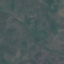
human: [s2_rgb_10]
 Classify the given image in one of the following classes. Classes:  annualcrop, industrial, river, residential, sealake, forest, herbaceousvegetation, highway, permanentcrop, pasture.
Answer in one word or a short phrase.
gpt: HerbaceousVegetation